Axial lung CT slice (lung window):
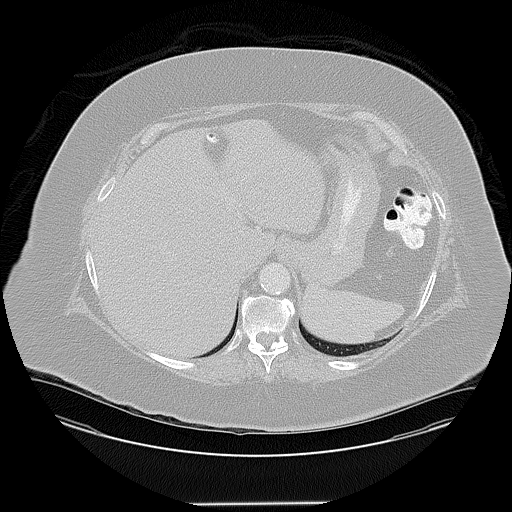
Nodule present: no